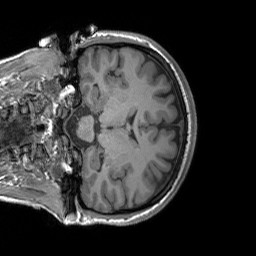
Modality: T1w
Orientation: coronal